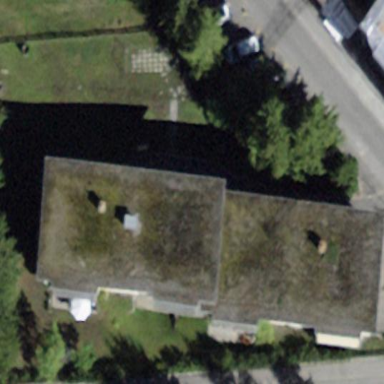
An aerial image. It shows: Building with flat roof.